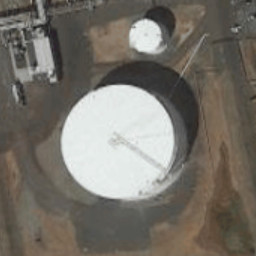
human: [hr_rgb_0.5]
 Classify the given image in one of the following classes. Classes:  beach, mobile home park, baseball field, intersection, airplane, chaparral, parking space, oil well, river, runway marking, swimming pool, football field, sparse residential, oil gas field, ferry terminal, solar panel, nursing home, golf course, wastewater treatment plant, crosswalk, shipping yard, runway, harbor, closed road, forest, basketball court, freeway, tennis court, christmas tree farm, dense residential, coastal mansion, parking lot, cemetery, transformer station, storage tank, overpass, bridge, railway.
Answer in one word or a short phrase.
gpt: storage tank